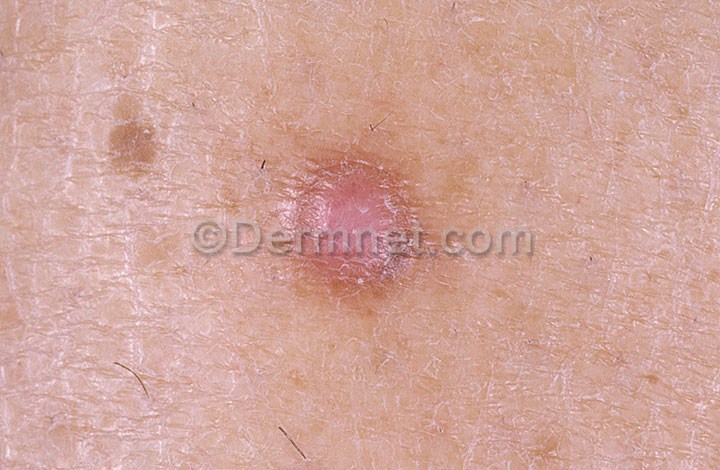
Disease: Seborrheic Keratoses and other Benign Tumors